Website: macys
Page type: customer-info-address
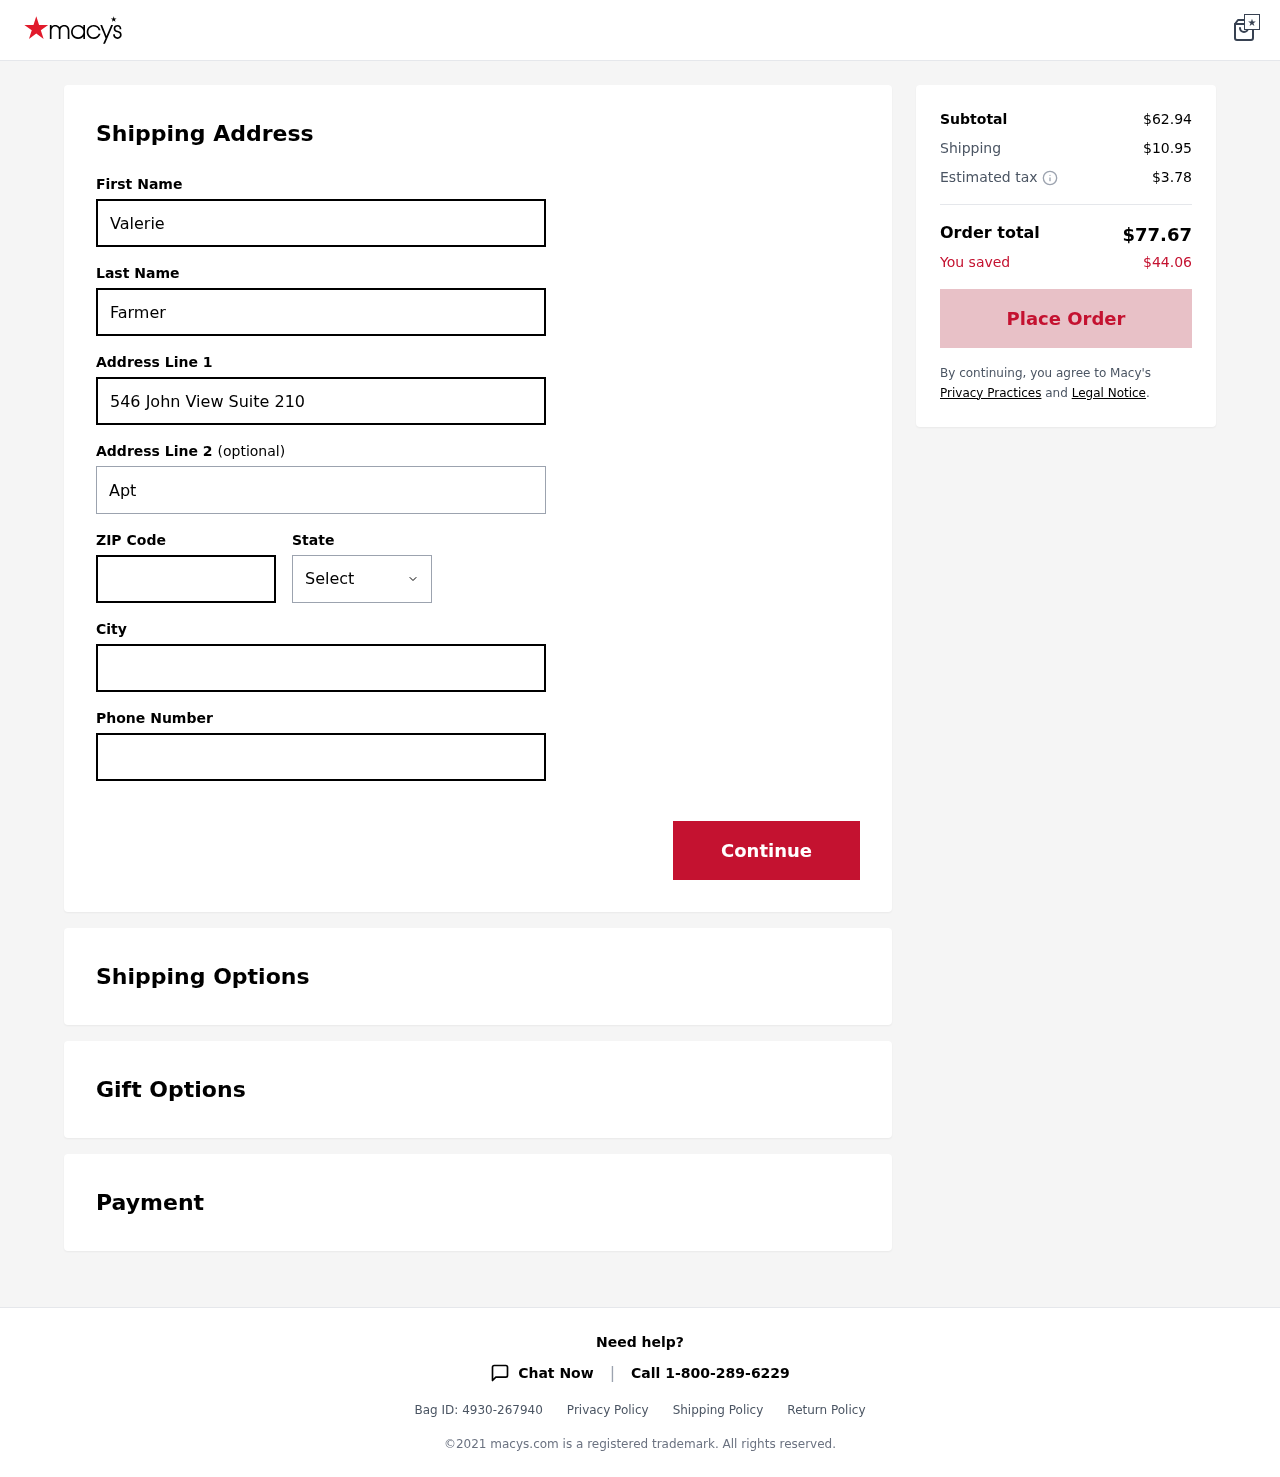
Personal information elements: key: PII_CITY
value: South Janetton
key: PII_FIRSTNAME
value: Valerie
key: PII_LASTNAME
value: Farmer
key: PII_PHONE
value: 6855421662
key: PII_POSTCODE
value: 81125
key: PII_STATE
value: MP
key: PII_STREET
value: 546 John View Suite 210
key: PII_STREET2
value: Apt. 273
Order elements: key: ORDER_SUBTOTAL
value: $62.94
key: ORDER_SHIPPING_COST
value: $10.95
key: ORDER_TAX
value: $3.78
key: ORDER_TOTAL
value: $77.67
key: ORDER_SAVINGS
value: $44.06